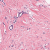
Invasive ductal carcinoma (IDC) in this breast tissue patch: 1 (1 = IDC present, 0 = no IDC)